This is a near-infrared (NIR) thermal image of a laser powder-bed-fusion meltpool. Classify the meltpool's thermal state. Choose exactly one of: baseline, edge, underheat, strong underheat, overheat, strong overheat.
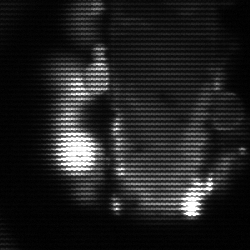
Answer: strong underheat